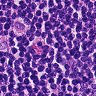
Metastatic tissue present: yes